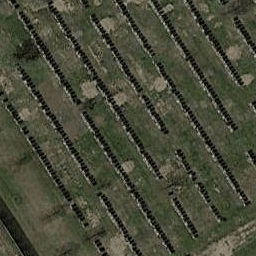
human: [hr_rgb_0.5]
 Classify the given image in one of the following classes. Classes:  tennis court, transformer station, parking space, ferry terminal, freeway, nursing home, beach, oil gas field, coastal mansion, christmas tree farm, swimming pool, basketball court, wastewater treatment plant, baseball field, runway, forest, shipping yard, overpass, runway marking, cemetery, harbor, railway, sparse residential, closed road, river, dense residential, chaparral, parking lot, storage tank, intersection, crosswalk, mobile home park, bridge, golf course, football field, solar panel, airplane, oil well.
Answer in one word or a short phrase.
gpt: cemetery